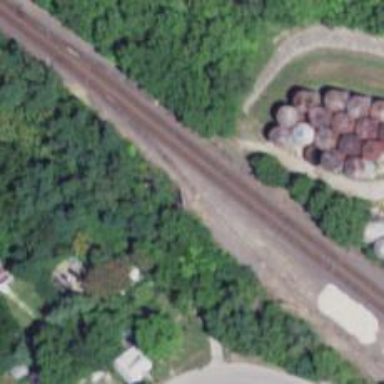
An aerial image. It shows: Abandoned railway.